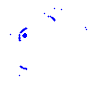
Particle: pion